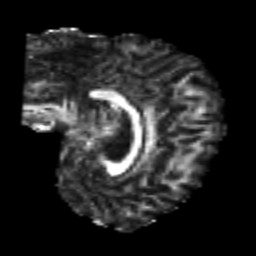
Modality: FA
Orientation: sagittal
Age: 21
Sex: male
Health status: healthy
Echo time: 0.074 s